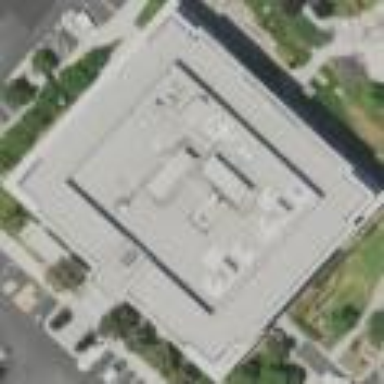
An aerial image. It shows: Office building.